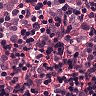
Metastatic tissue present: yes